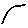
Label: line